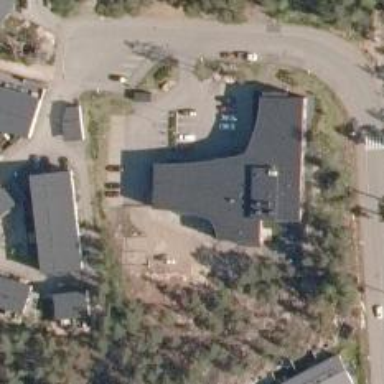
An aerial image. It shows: Kindergarten.